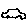
Label: car